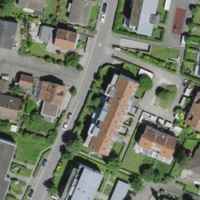
EUNIS habitat code: 54
Species observed at this site:
Convolvulus tricolor